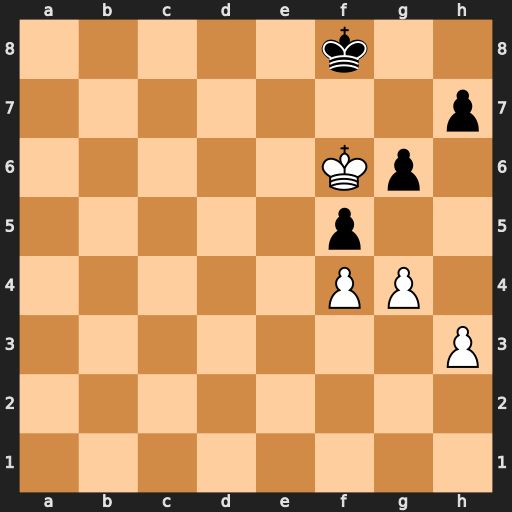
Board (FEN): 5k2/7p/5Kp1/5p2/5PP1/7P/8/8
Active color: w
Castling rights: -
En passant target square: -
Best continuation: gxf5 gxf5 h4